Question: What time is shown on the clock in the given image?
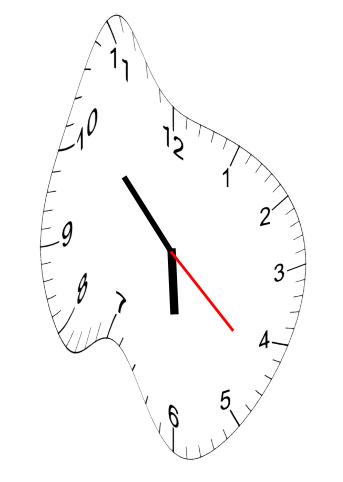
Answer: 05:52:22